Interaction volume radius: 5 \u00c5
Interaction volume height: 25 \u00c5
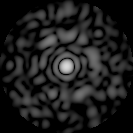
Disorder parameter: 0.8493